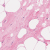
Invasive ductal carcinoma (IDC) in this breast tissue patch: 0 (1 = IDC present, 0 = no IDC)